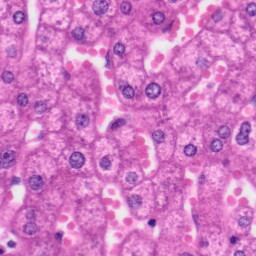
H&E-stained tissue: Liver